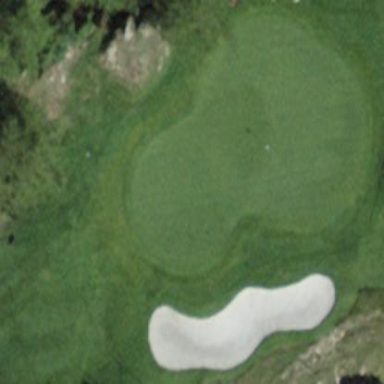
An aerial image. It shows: Golf green.